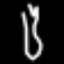
Label: fork